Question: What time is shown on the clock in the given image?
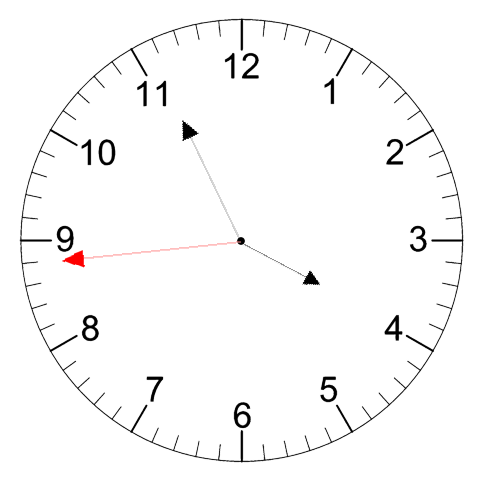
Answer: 03:55:44